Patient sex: M
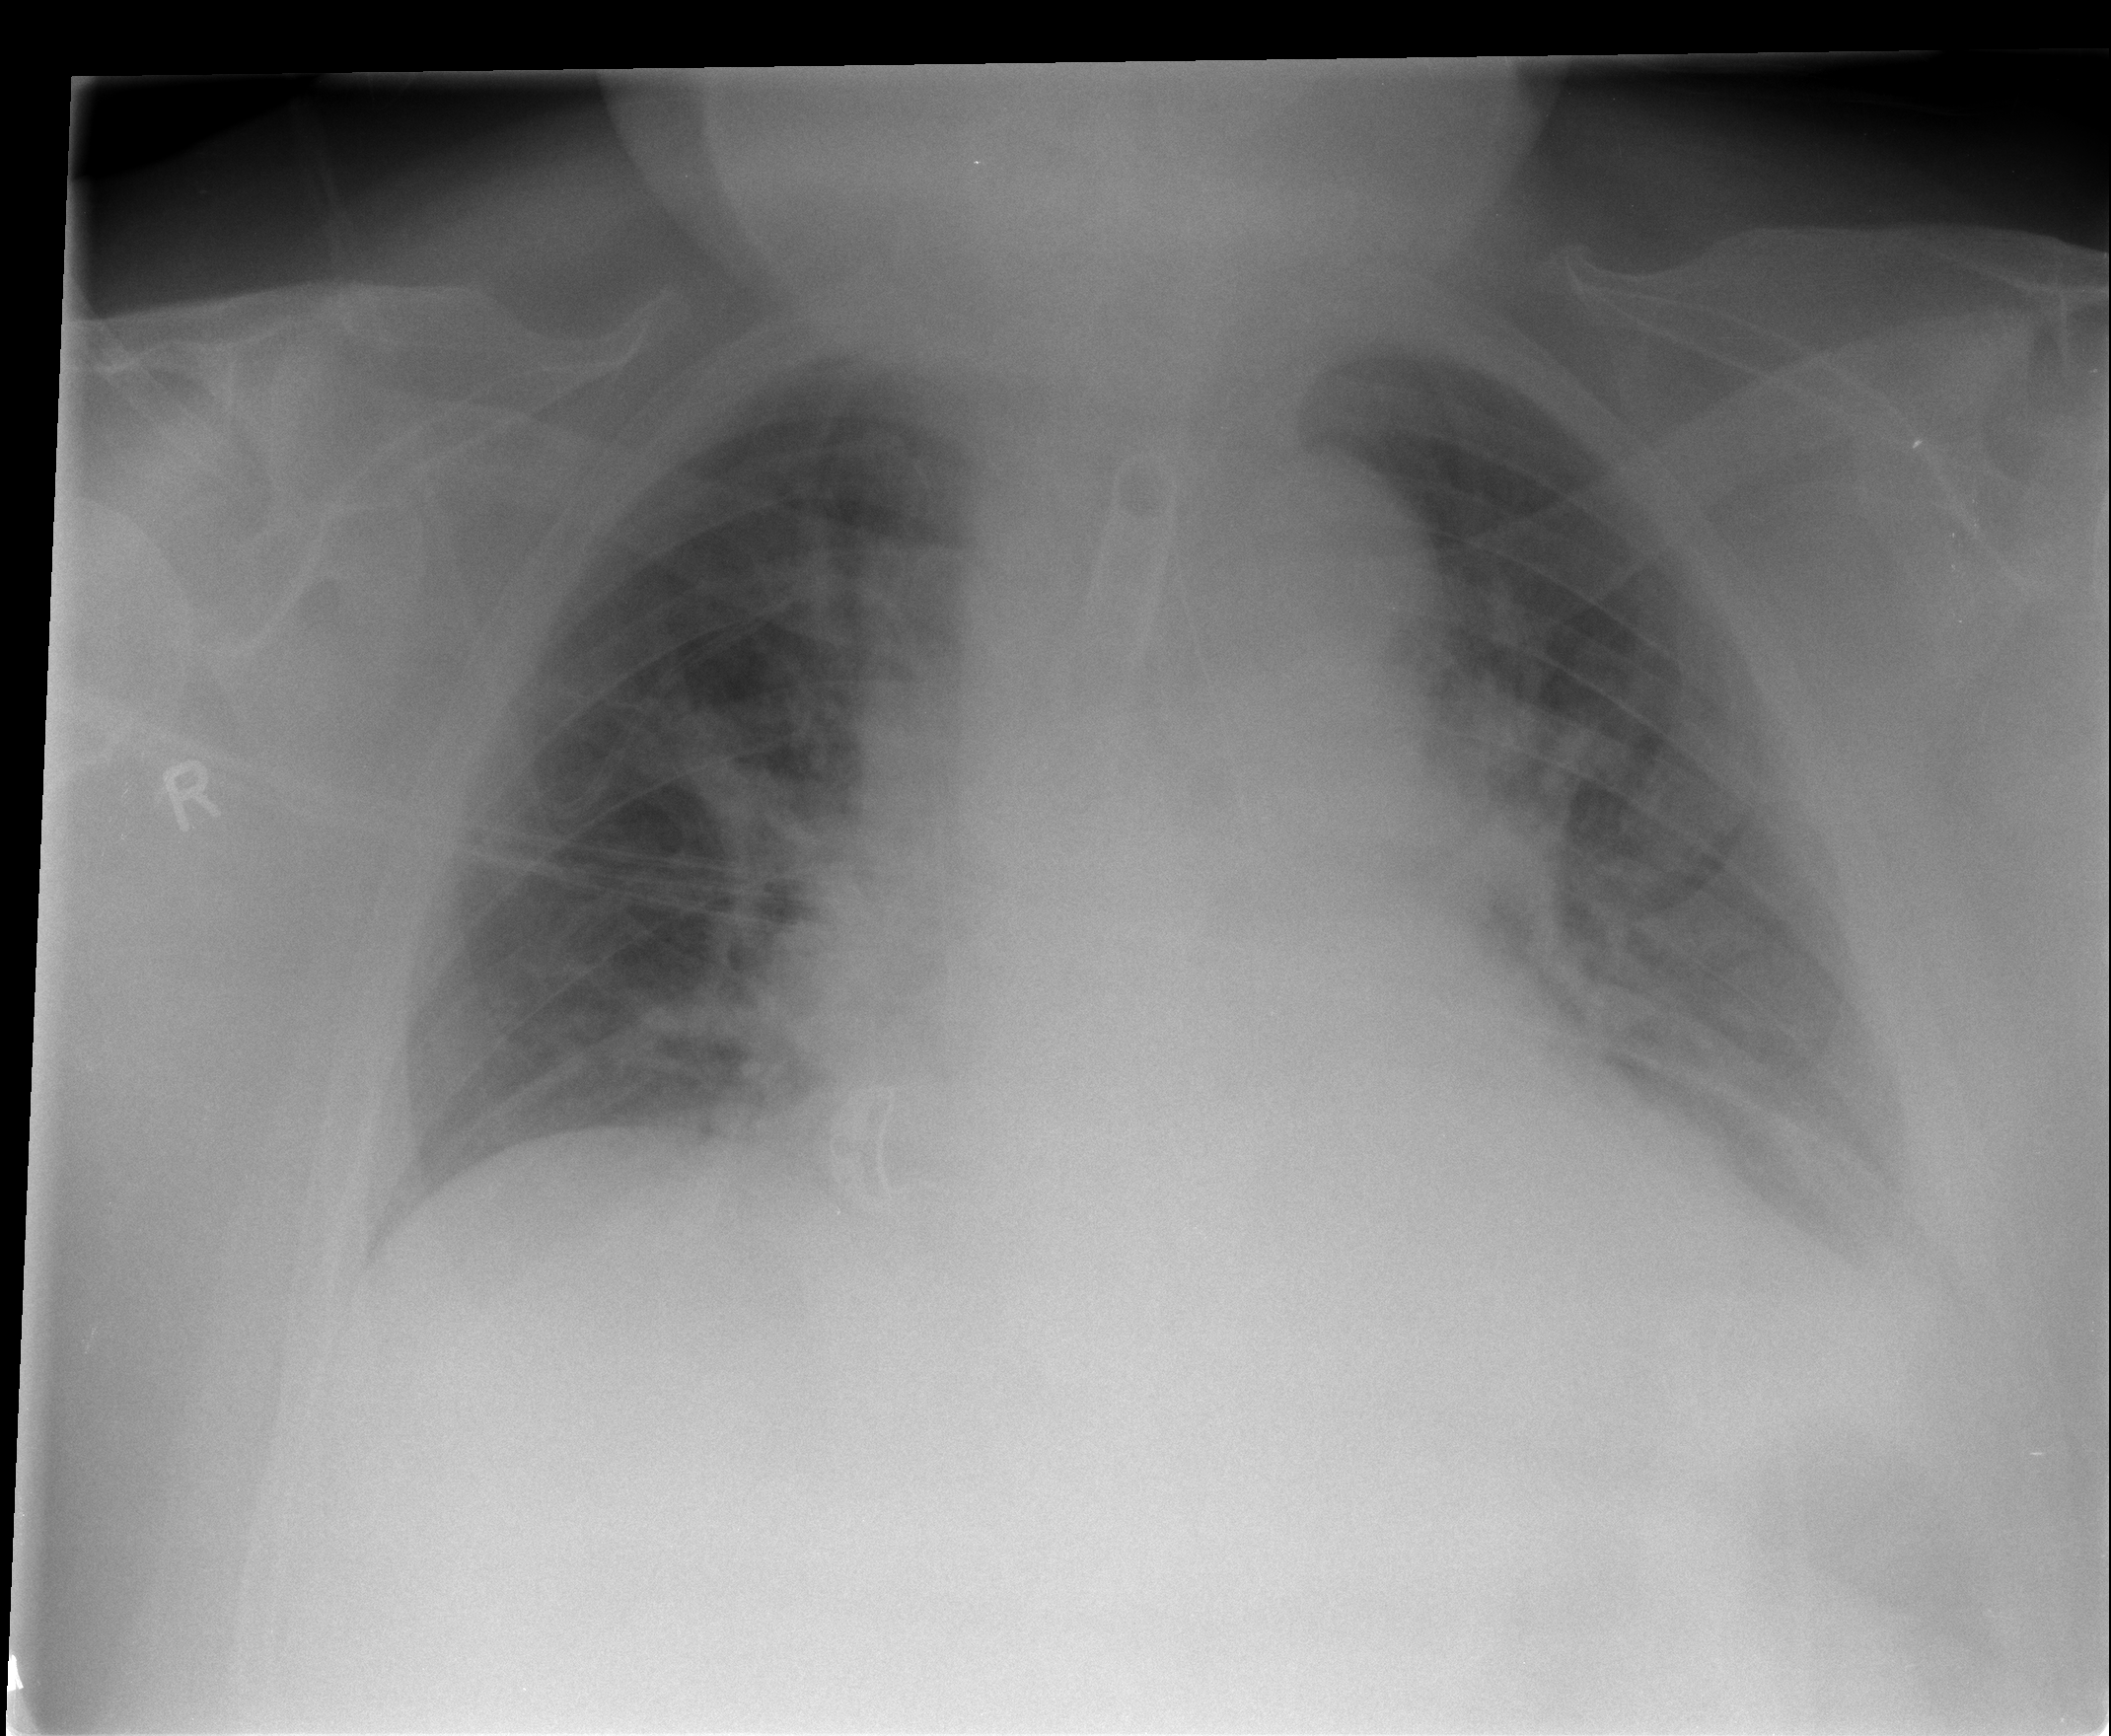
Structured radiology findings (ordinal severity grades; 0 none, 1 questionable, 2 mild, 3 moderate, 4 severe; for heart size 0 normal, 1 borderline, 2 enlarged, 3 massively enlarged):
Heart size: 2
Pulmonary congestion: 3
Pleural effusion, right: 0
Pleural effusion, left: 2
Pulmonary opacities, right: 0
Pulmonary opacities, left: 0
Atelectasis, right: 0
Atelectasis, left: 2